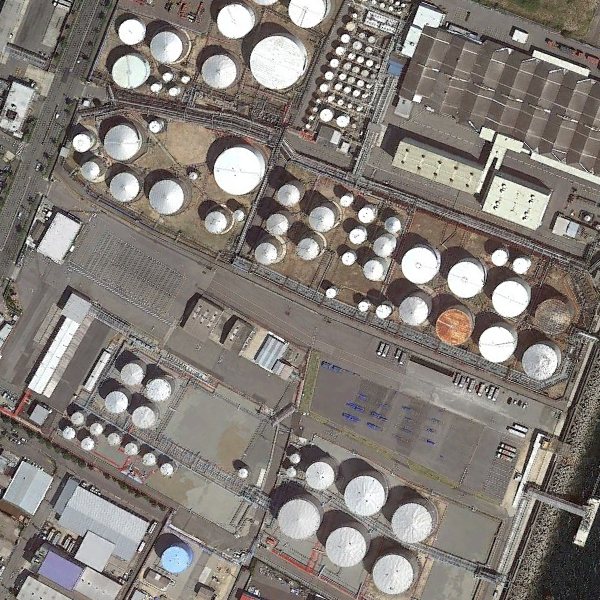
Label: StorageTanks